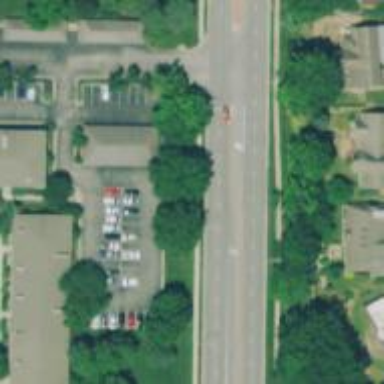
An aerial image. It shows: Road with left marking.